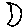
Label: moon